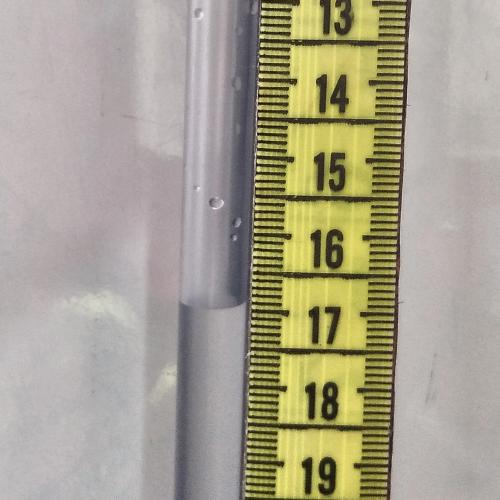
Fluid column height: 16.9 cm